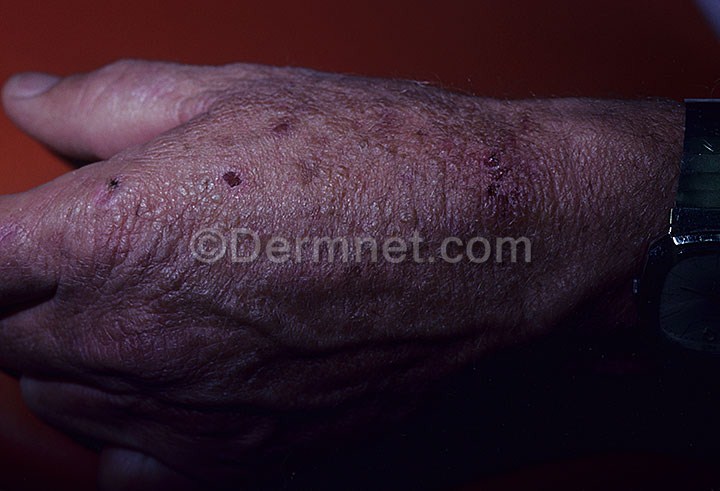
Disease: Light Diseases and Disorders of Pigmentation